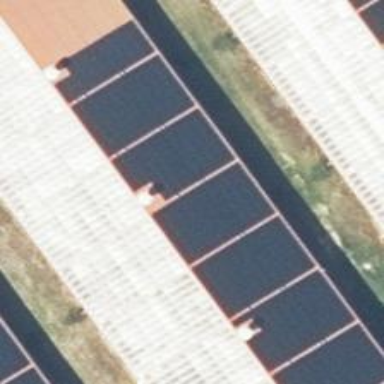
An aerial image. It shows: Solar power generator using photovoltaic panels.